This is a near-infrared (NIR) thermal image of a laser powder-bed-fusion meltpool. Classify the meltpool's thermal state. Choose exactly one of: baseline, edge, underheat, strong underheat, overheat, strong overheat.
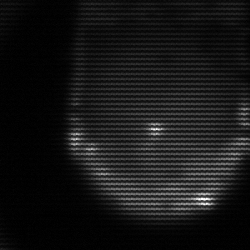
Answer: edge